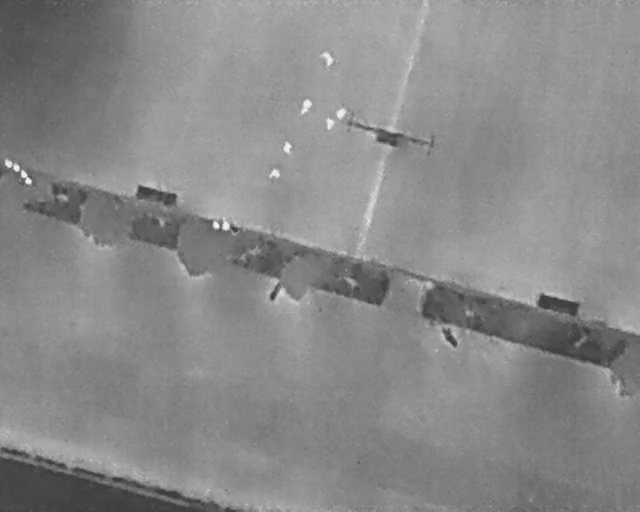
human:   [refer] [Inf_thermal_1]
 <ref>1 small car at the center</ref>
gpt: <box>[[41, 32, 43, 34, 2]]</box>

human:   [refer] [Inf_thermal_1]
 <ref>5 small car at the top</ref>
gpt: <box>[[43, 27, 45, 30, 2], [46, 19, 49, 21, 16], [49, 10, 52, 13, 2], [52, 20, 54, 23, 2], [50, 23, 52, 25, 2]]</box>